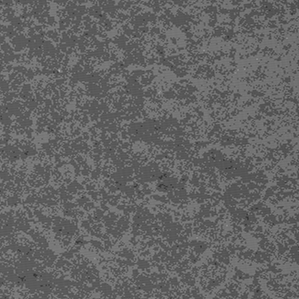
Label: frost